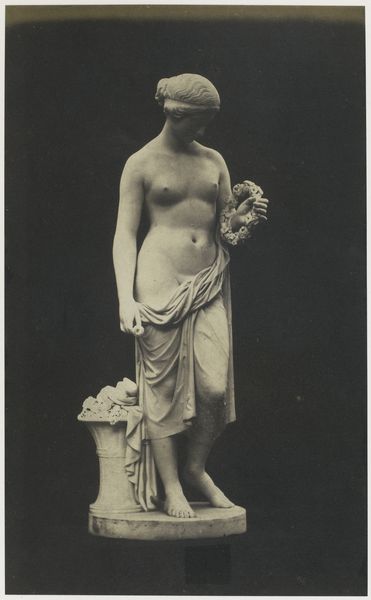
Titel: Glycera.(Marble) Wyatt.
Künstler: C.M. Ferrier & F. von Martens
Standort: Amsterdam
Institution: Rijksmuseum
Schlagwörter: hands, female, hair, nose, woman, flowers, gown, flower, frau, naked, nude, eyes, fabric, photo, sculpture, statue, person, human, arms, clothes, laurel, toga, wreath, beauty, circle, fingers, breasts, goddess, godess, venus, standing, photograph, belly button, base, akt, marmor, stature, halbnackt, figurine, weath